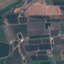
Land use / land cover: PermanentCrop